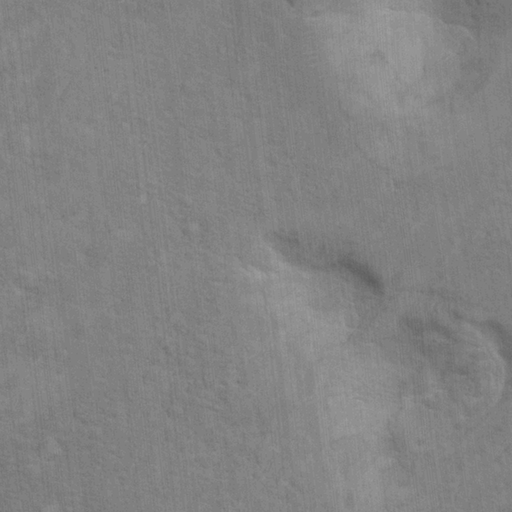
Objects detected: cone, cone